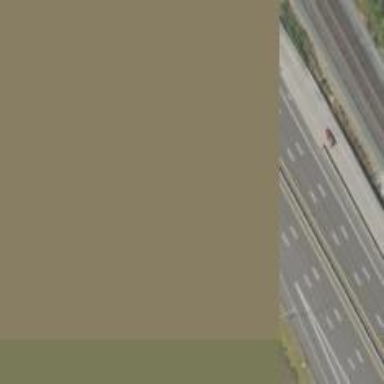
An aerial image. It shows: Motorway junction.